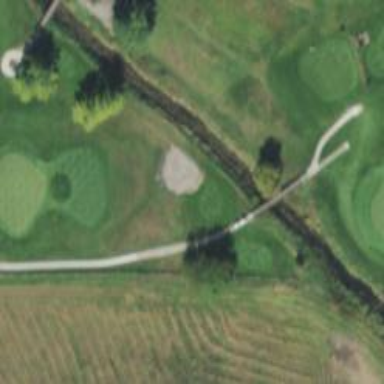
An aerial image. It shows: Service road on bridge designed for golf cartpath.